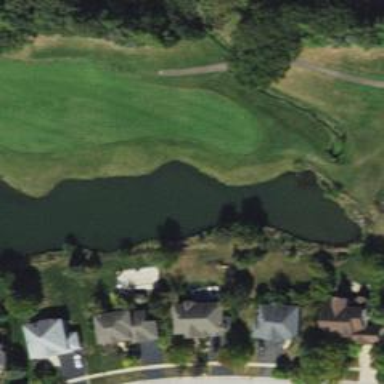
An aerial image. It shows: Water hazard in golf course. The hazard is natural water feature.